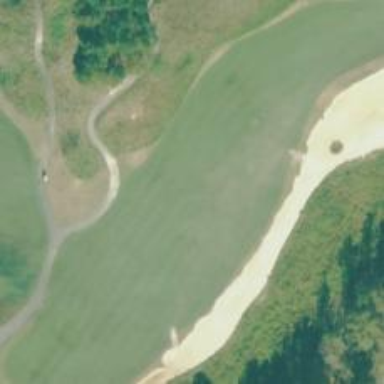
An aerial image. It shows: View of golf hole.